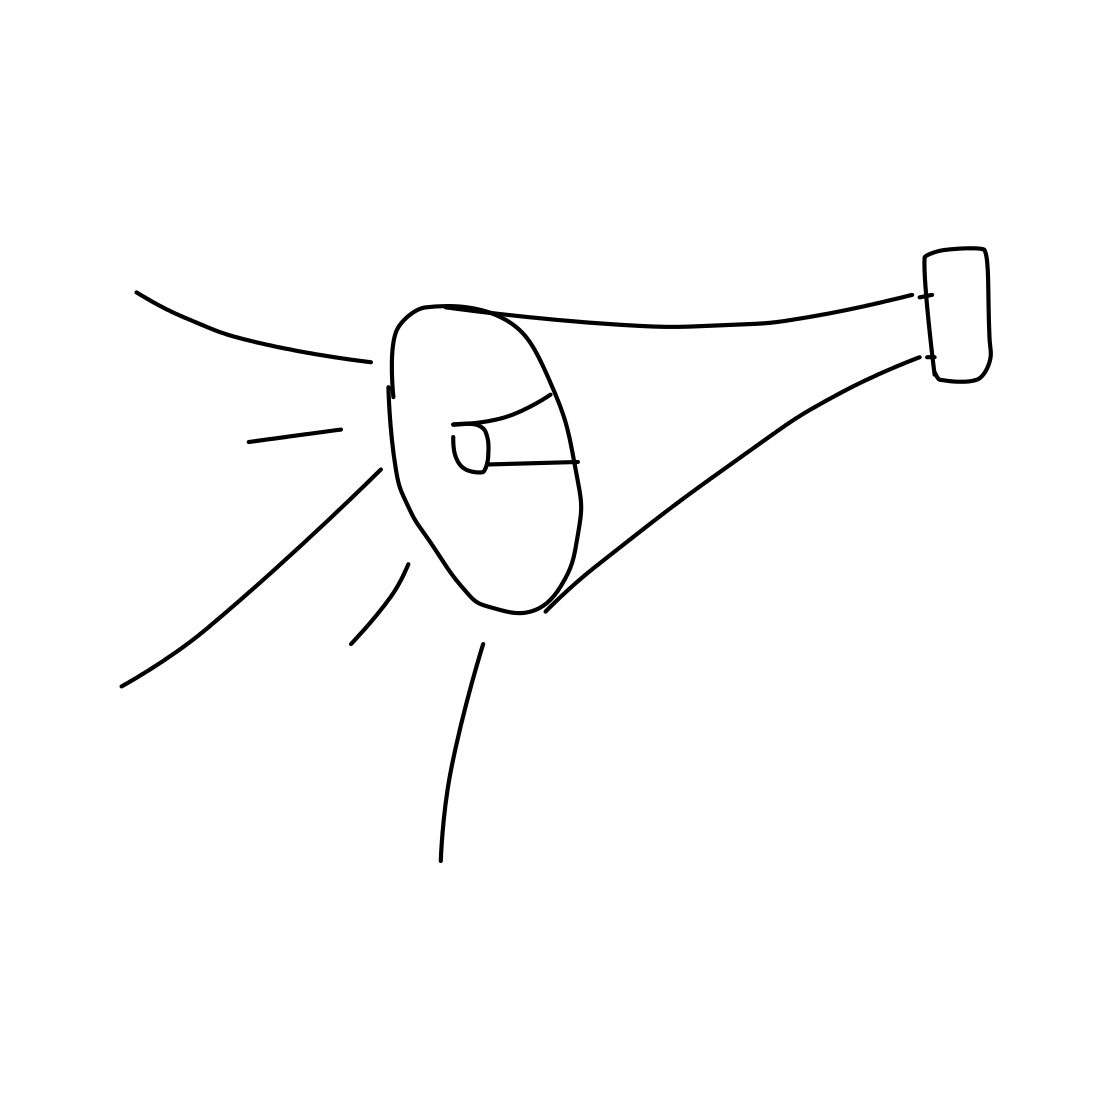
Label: megaphone